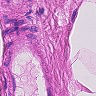
Metastatic tissue present: no